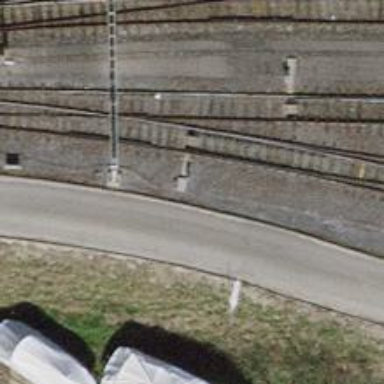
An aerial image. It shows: Railway switch.